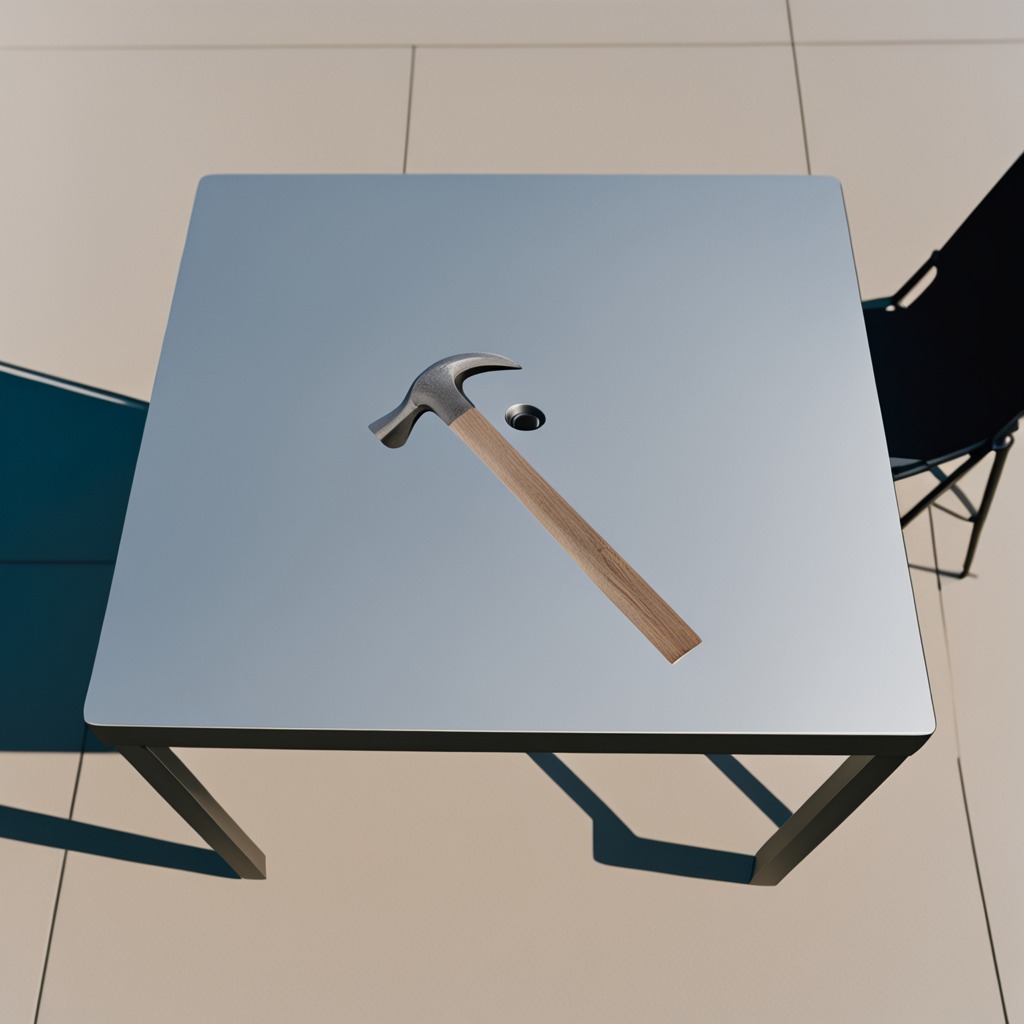
A hammer is lying on the table.